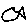
Label: fish